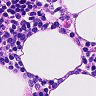
Metastatic tissue present: no